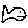
Label: fish